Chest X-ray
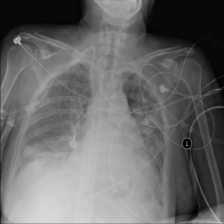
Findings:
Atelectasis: positive
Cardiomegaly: negative
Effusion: positive
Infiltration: positive
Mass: negative
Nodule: negative
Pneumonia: negative
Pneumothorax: negative
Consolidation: positive
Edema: negative
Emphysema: negative
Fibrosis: negative
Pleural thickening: negative
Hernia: negative